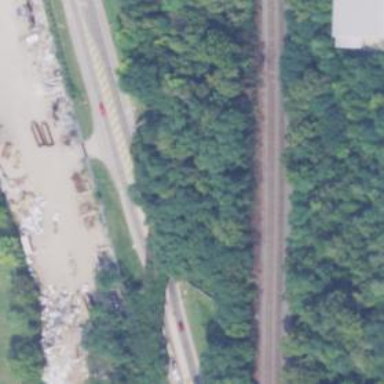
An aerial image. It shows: Abandoned railroad bridge.